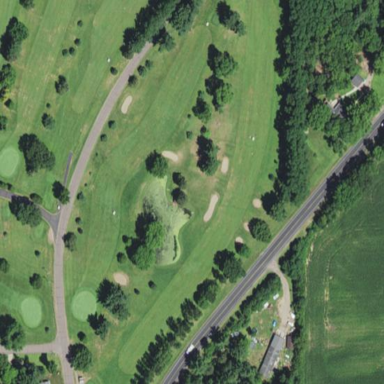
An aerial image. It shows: Rough grassy area used for golf.